Question: OK ... so I've been trying to understand pivot commands all day and just cannot get to grips with it.
The following script gives me the months and year (MON-YYYY) listed from the component start date to the current date for 3 components (P_CATNR).
'''
select x.*, nrb.p_catnr, pd.catnr
from
(select to_char( add_months( start_date, level-1 ),'Mon-YYYY') Month_from_NR
from (select (select min(selection_relse_date)
from BDS_SELECTION_ORG@sid_to_cdsuk st
where substr(selection_no, 2, 99) = '2EDVD0017') start_date, sysdate end_date from dual)
connect by level <= months_between(trunc(end_date,'MM'), trunc(start_date,'MM'))+1) x,
part_description pd
INNER JOIN inventory_purchase ip
ON ip.part_no = pd.part_no
INNER JOIN scm_prodtyp pt
ON pt.prodtyp = pd.prodtyp
INNER JOIN oes_fod_match acp
ON acp.part_no = pd.part_no
INNER JOIN NCF_COMPPART ncf
ON ncf.item_part_no = pd.part_no
INNER JOIN oes_nrbom nrb
ON ncf.catnr = nrb.c_catnr
AND ncf.prodtyp = nrb.c_prodtyp
AND ncf.packtyp = nrb.c_packtyp
AND ncf.vernr = nrb.c_vernr
WHERE pd.cunr in ('649830', 'W30000')
AND pd.catnr = '2EDVD0017'
AND pd.fod_idc = 'Y'
AND pt.prodgrp = 'AW'
'''
What I would like to do have is the MONTH_FROM_NR listed per column, i.e.

Can anyone help please?
Thanks
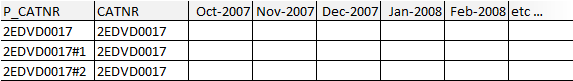
Answer: '''
with t as (
select x.*, nrb.p_catnr, pd.catnr
from
(select to_char( add_months( start_date, level-1 ),'Mon-YYYY') Month_from_NR
from (select (select min(selection_relse_date)
from BDS_SELECTION_ORG@sid_to_cdsuk st
where substr(selection_no, 2, 99) = '2EDVD0017') start_date, sysdate end_date from dual)
connect by level <= months_between(trunc(end_date,'MM'), trunc(start_date,'MM'))+1) x,
part_description pd
INNER JOIN inventory_purchase ip
ON ip.part_no = pd.part_no
INNER JOIN scm_prodtyp pt
ON pt.prodtyp = pd.prodtyp
INNER JOIN oes_fod_match acp
ON acp.part_no = pd.part_no
INNER JOIN NCF_COMPPART ncf
ON ncf.item_part_no = pd.part_no
INNER JOIN oes_nrbom nrb
ON ncf.catnr = nrb.c_catnr
AND ncf.prodtyp = nrb.c_prodtyp
AND ncf.packtyp = nrb.c_packtyp
AND ncf.vernr = nrb.c_vernr
WHERE pd.cunr in ('649830', 'W30000')
AND pd.catnr = '2EDVD0017'
AND pd.fod_idc = 'Y'
AND pt.prodgrp = 'AW'
)
select * from t pivot(
max(catnr) catnr
for month_from_nr
in (to_date('10-2007', 'DD-YYYY') as d102007, to_date('11-2007', 'DD-YYYY') as d112007)
);
'''
You'll see these columns
p_catnr, catnr_d102007, catnr_d112007
I used max(catnr) because I don't know the nature of the column catnr
You have to write IN clause manually or you can use PIVOT XML. In this case you can use subqueries in IN clause, but the query will return xml data in this case
An example of PIVOT XML
'''
with t as (
select 'James' name, '2010' dt_year, 100 salary from dual
union all select 'James', '2011', 200 salary from dual
union all select 'James', '2012', 300 salary from dual
union all select 'Lisa', '2012', 450 salary from dual
)
select name, dt_year_xml from t pivot xml (
sum(salary) sal for dt_year in (select distinct dt_year from t)
);
'''